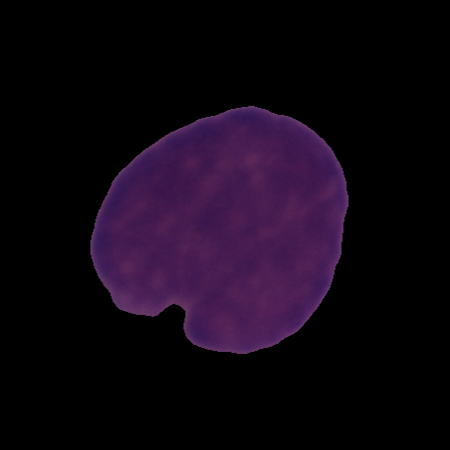
Label: cancer